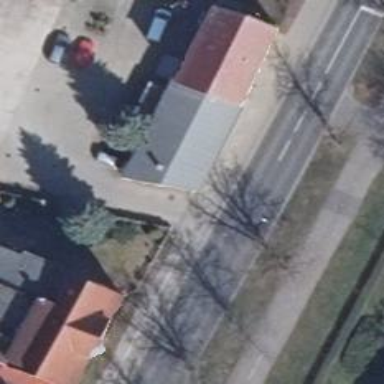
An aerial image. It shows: Driving school.